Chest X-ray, PA view. Patient: 66 years old, sex F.
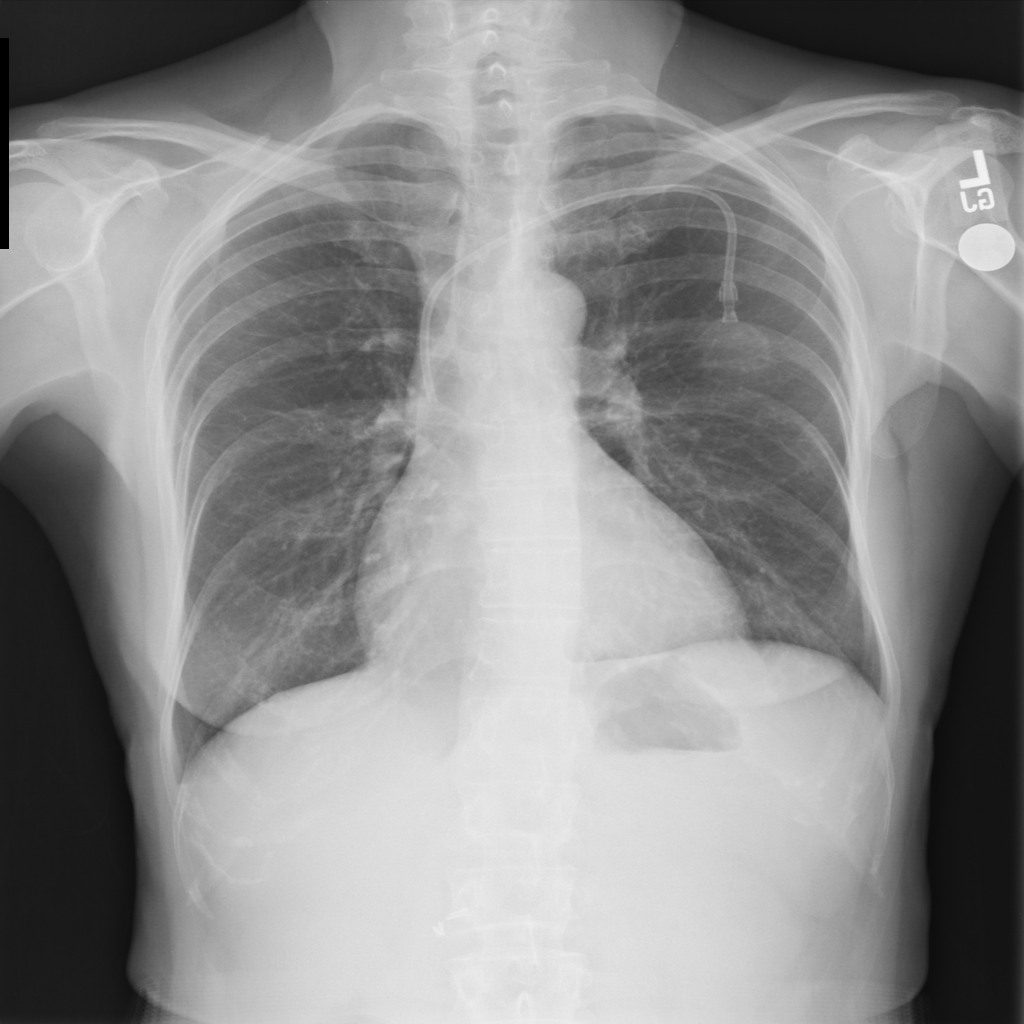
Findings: No Finding